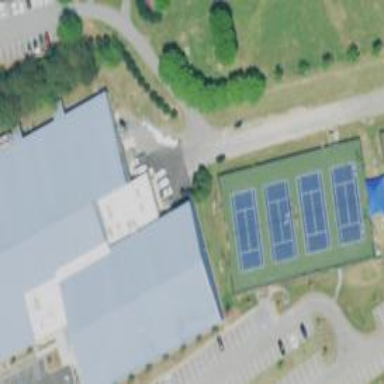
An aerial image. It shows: Tennis court on the leisure land pitch.